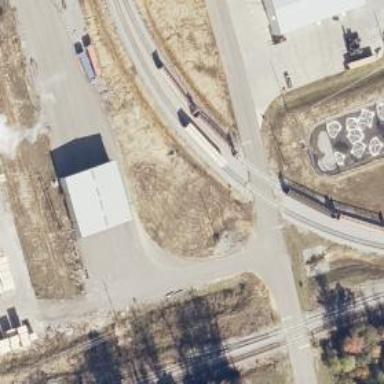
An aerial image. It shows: Lumber spur railway line for freight transport.